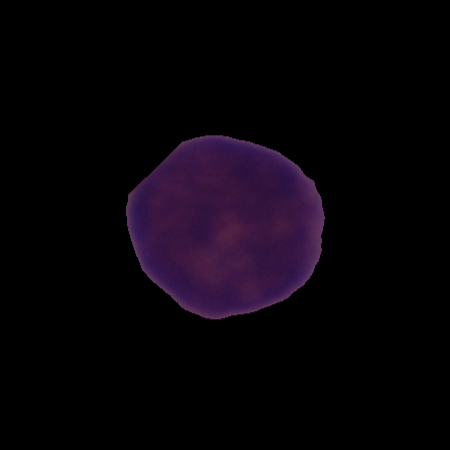
Label: cancer